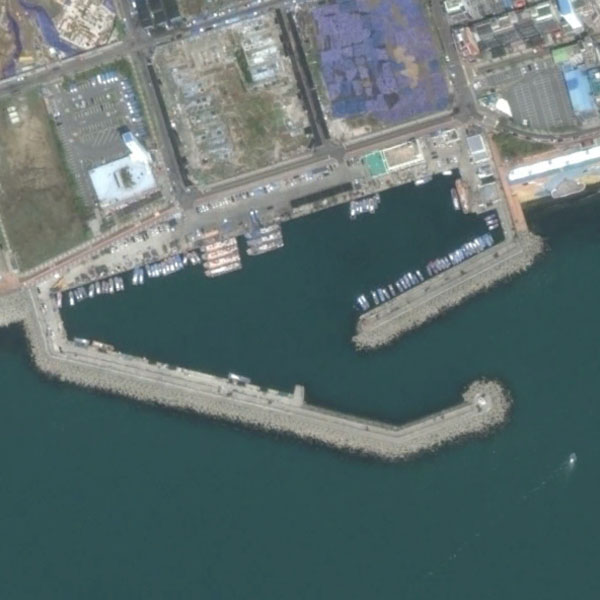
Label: Port